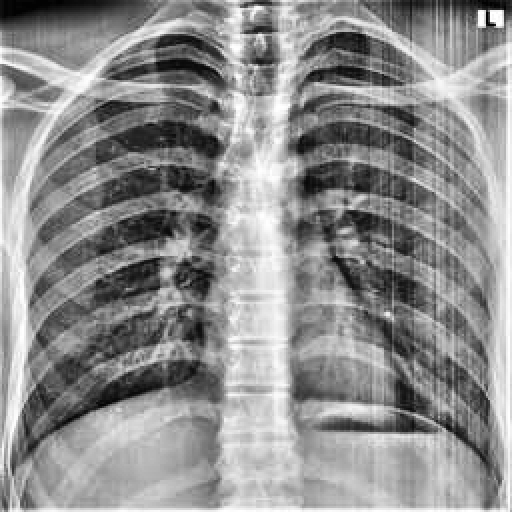
Finding: NORMAL